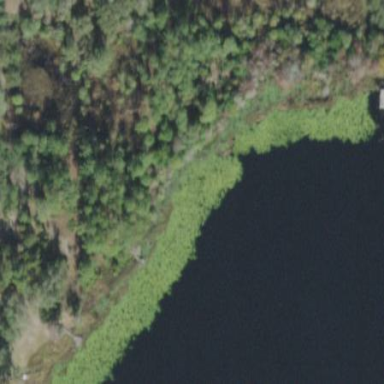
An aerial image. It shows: Swampy wetland area.